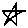
Label: star